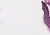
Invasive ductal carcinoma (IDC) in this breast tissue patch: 0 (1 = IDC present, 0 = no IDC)